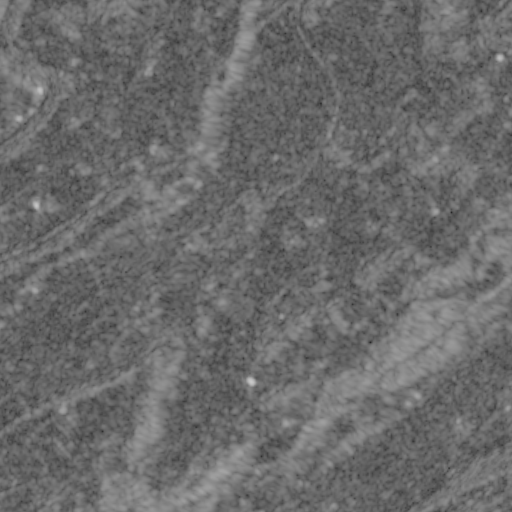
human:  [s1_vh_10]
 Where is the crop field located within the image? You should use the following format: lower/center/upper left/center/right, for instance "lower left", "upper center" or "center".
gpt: The crop field is located in the upper right of the image.
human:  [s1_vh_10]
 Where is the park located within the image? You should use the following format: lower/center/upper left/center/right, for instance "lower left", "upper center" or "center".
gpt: The park is located in the center right of the image.
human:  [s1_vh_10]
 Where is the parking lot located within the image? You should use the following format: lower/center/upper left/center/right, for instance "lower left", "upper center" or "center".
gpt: The parking lot is located in the upper right of the image.
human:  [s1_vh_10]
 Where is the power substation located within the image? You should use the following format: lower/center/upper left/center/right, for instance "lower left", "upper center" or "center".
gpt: The power substation is located in the upper left of the image.
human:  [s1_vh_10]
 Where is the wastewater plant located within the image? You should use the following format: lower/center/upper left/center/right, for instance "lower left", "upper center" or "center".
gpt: The wastewater plant is located in the upper left of the image.
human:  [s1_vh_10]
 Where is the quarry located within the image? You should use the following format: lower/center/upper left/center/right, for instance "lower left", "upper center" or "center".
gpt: There is no quarry in the image.

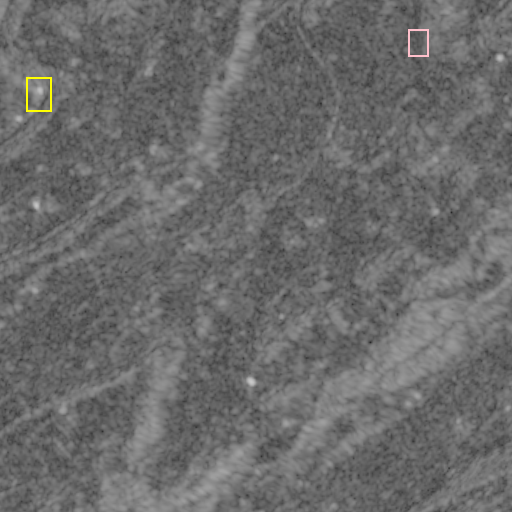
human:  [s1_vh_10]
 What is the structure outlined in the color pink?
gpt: The structure outlined in pink is a crop field.
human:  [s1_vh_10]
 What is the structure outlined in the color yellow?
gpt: The structure outlined in yellow is a wastewater plant.
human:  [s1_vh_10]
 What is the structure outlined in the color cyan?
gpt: There is no cyan outline.